Interaction volume radius: 5 \u00c5
Interaction volume height: 10 \u00c5
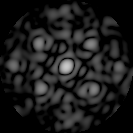
Disorder parameter: 0.6284